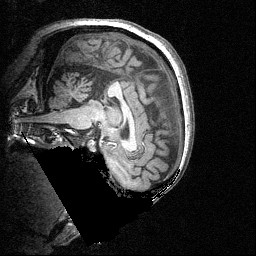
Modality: T1w
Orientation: sagittal
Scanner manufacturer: siemens
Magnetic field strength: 3 T
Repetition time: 1.54 s
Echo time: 0.00304 s